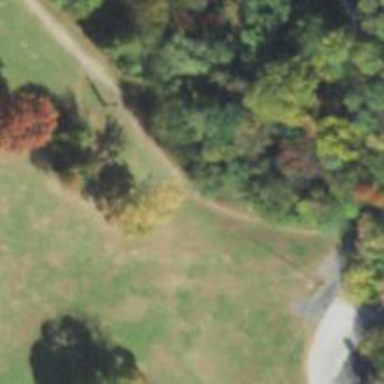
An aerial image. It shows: Path.